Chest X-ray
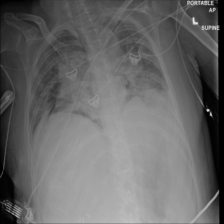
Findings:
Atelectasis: positive
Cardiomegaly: negative
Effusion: negative
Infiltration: positive
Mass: negative
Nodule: negative
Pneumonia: negative
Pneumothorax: negative
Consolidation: negative
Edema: negative
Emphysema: negative
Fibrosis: negative
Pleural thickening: negative
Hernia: negative